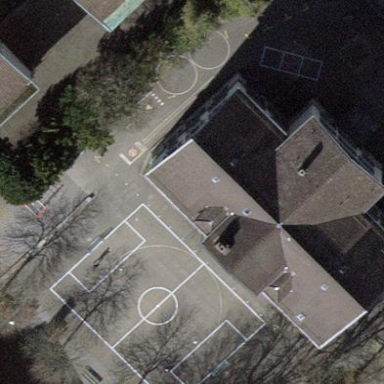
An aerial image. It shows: School building with gabled roof.